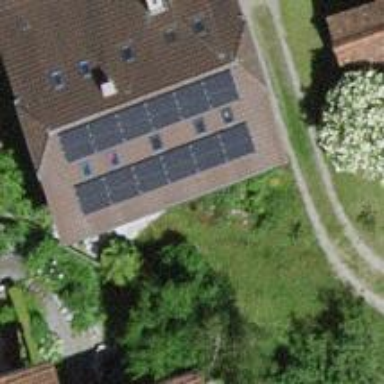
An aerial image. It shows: Solar photovoltaic panel generator.